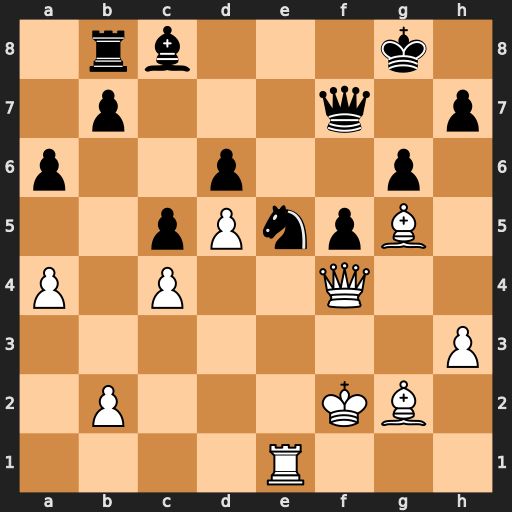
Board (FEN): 1rb3k1/1p3q1p/p2p2p1/2pPnpB1/P1P2Q2/7P/1P3KB1/4R3
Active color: w
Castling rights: -
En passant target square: -
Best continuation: Rxe5 dxe5 Qxe5 Ra8 d6